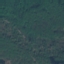
Label: Forest